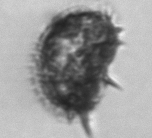
Label: Amylax